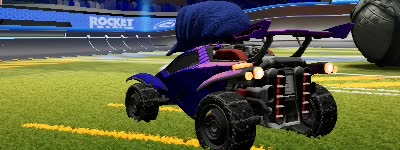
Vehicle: octane